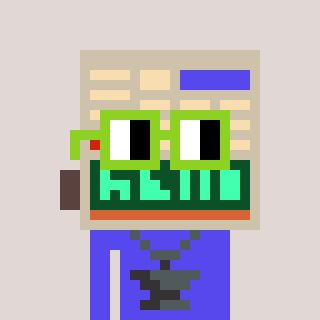
a pixel art character with square light green glasses, a calculator-shaped head and a computerblue-colored body on a warm background